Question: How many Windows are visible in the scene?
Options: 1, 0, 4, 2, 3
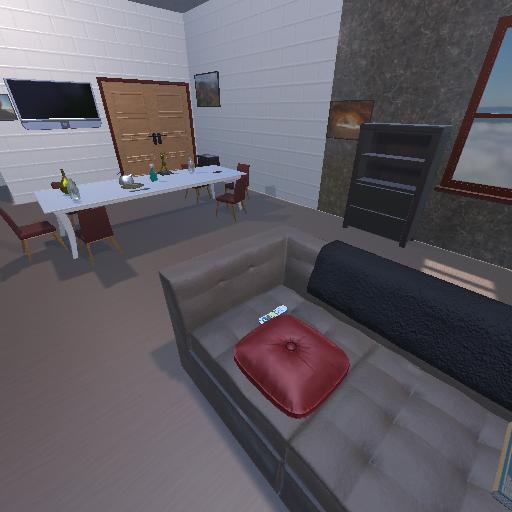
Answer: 1